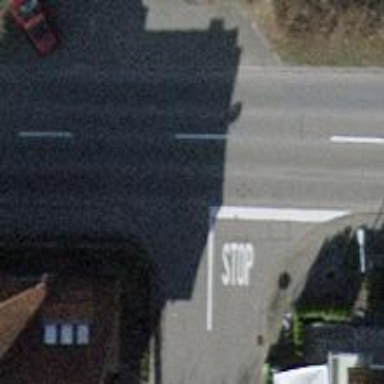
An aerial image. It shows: Asphalt road in living street.